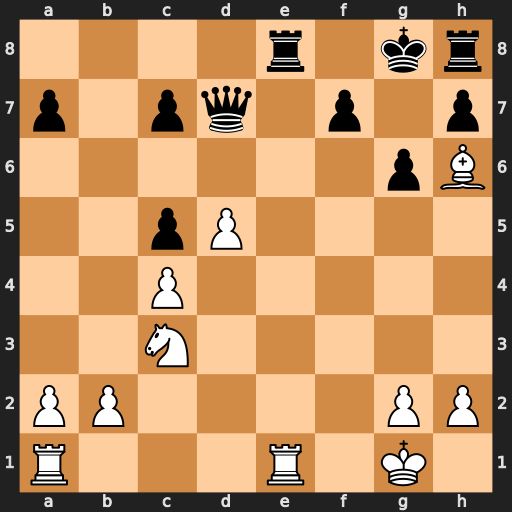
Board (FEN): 4r1kr/p1pq1p1p/6pB/2pP4/2P5/2N5/PP4PP/R3R1K1
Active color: w
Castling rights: -
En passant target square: -
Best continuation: Ne4 Rxe4 Rxe4